Question: Could Anyone explain How to add Header and Subheader in Gridview shown in the below picture!!
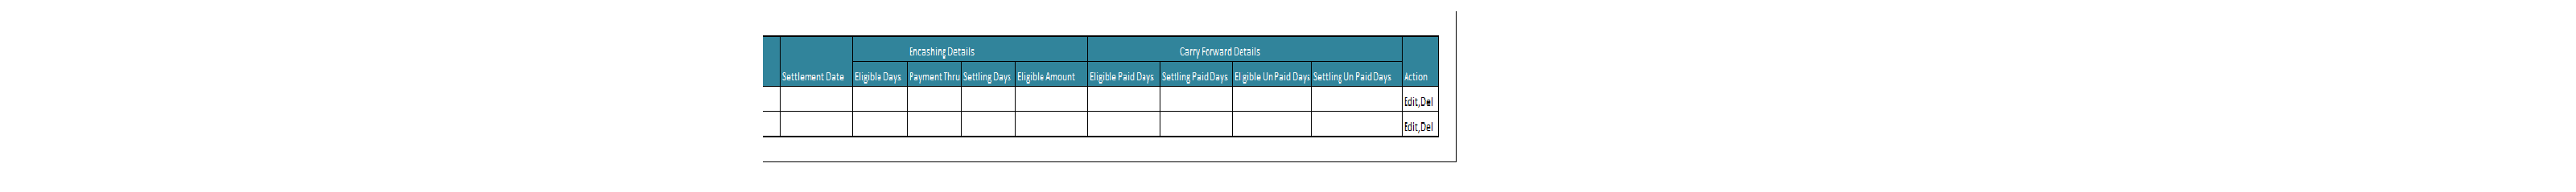
Answer: hi you can do it like this

'''
<%@ Page Language="C#" AutoEventWireup="true" CodeFile="Default.aspx.cs" Inherits="_Default" %>
<!DOCTYPE html PUBLIC "-//W3C//DTD XHTML 1.0 Transitional//EN" "http://www.w3.org/TR/xhtml1/DTD/xhtml1-transitional.dtd">
<html xmlns="http://www.w3.org/1999/xhtml" >
<head runat="server">
<title>Untitled Page</title>
</head>
<body>
<form id="form1" runat="server">
<div>
<asp:GridView ID="grvMergeHeader" runat="server"
BackColor="LightGoldenrodYellow"
BorderColor="Tan" BorderWidth="5px"
CellPadding="3" ForeColor="Black"
GridLines="None" BorderStyle="None" CellSpacing="2"
AutoGenerateColumns="False"
DataSourceID="SqlDataSource1"
OnRowCreated="grvMergeHeader_RowCreated">
<FooterStyle BackColor="Tan" />
<SelectedRowStyle BackColor="DarkSlateBlue" ForeColor="GhostWhite" />
<PagerStyle BackColor="PaleGoldenrod" ForeColor="DarkSlateBlue"
HorizontalAlign="Center" />
<HeaderStyle BackColor="Tan" Font-Bold="True" />
<AlternatingRowStyle BackColor="PaleGoldenrod" />
<Columns>
<asp:BoundField DataField="DepartMentID"
HeaderText="DepartMentID"
SortExpression="DepartMentID" />
<asp:BoundField DataField="DepartMent"
HeaderText="DepartMent"
SortExpression="DepartMent" />
<asp:BoundField DataField="Name"
HeaderText="Name"
SortExpression="Name" />
<asp:BoundField DataField="Location"
HeaderText="Location"
SortExpression="Location" />
</Columns>
</asp:GridView>
<asp:SqlDataSource ID="SqlDataSource1" runat="server" ConnectionString="<%$ ConnectionStrings:ConnectionString %>"
SelectCommand="SELECT [DepartMentID], [DepartMent], [Name], [Location] FROM [Employee]">
</asp:SqlDataSource>
&nbsp;</div>
</form>
</body>
</html>
'''
Code behind
'''
protected void grvMergeHeader_RowCreated(object sender, GridViewRowEventArgs e)
{
if (e.Row.RowType == DataControlRowType.Header)
{
GridView HeaderGrid = (GridView)sender;
GridViewRow HeaderGridRow = new GridViewRow(0, 0, DataControlRowType.Header, DataControlRowState.Insert);
TableCell HeaderCell = new TableCell();
HeaderCell.Text = "Department";
HeaderCell.ColumnSpan = 2;
HeaderGridRow.Cells.Add(HeaderCell);
HeaderCell = new TableCell();
HeaderCell.Text = "Employee";
HeaderCell.ColumnSpan = 2;
HeaderGridRow.Cells.Add(HeaderCell);
grvMergeHeader.Controls[0].Controls.AddAt(0, HeaderGridRow);
}
'''